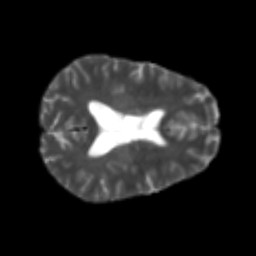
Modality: T2w
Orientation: axial
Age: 23
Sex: female
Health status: healthy
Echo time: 0.074 s